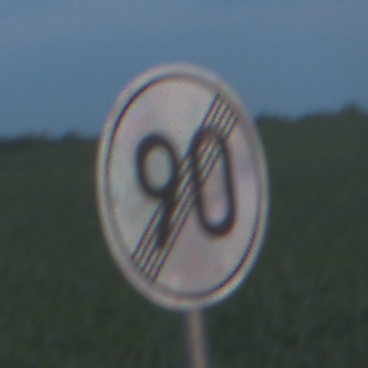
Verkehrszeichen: EndeGeschwindigkeit90
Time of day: SunriseSunset
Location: Outdoor (Nature)
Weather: PartlyCloudy
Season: NotSpecified
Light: Natural